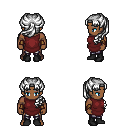
a pixel art fantasy rpg character, male body template, human, dark skin, maroon tunic, metal pants, white princess hairstyle, cloth bracers, black shoes, four views (front, back, left, right), 2x2 character sprite sheet, small pixel art, hard edges, no anti-aliasing